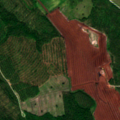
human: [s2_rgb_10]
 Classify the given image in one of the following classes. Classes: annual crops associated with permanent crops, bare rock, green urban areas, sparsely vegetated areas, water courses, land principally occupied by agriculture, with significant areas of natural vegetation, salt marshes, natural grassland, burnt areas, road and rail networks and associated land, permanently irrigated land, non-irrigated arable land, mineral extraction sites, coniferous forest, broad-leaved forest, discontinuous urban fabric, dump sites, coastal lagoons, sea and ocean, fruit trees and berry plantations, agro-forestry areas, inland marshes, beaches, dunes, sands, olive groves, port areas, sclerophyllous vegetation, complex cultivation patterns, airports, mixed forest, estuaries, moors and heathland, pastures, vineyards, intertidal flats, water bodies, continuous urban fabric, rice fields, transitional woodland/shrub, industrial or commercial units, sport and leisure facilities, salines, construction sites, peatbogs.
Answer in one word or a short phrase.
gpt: coniferous forest, transitional woodland/shrub, peatbogs